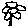
Label: flower